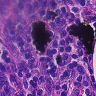
Metastatic tissue present: no